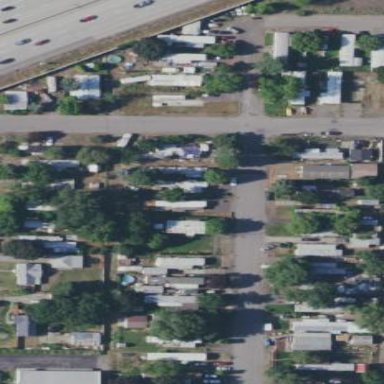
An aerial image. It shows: Residential area designated as trailer park.